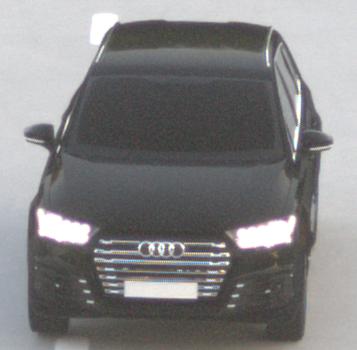
Make: Audi
Model: SQ7
Detailed model: -
Model produced from: 2016
Model produced until: 2018
Doors: 5
Color: black
Road condition: dry road
Daytime: sunrise or sunset
Contrast: low contrast